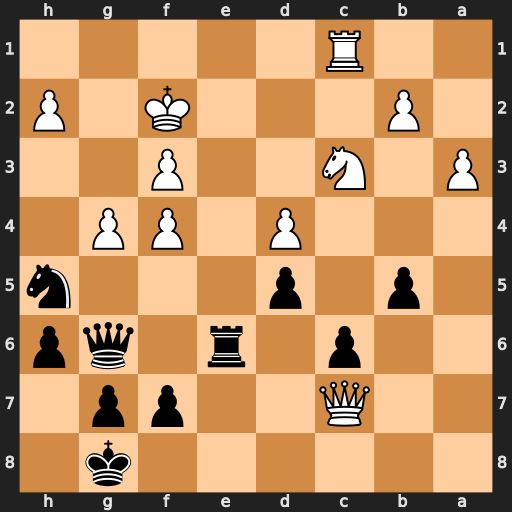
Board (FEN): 6k1/2Q2pp1/2p1r1qp/1p1p3n/3P1PP1/P1N2P2/1P3K1P/2R5
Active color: b
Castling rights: -
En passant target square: -
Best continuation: Qd3 Qc8+ Kh7 Qxe6 fxe6